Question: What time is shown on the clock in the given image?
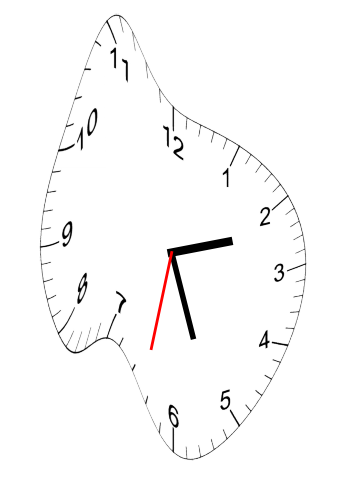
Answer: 02:26:32